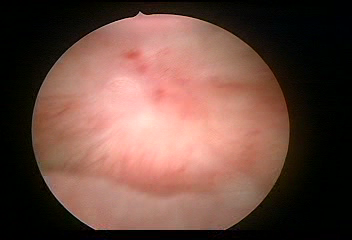
Modality: WLC
Class: Normal mucosa
Bladder cancer association: No